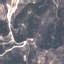
Land use / land cover: HerbaceousVegetation